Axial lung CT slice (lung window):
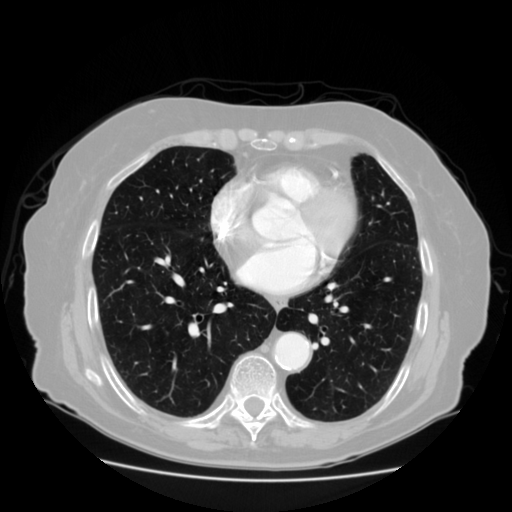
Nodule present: no